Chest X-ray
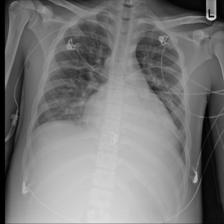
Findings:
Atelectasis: negative
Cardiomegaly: negative
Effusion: negative
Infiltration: negative
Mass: negative
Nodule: negative
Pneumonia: negative
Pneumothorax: negative
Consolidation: negative
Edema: negative
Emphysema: negative
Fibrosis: negative
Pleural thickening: negative
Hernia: negative